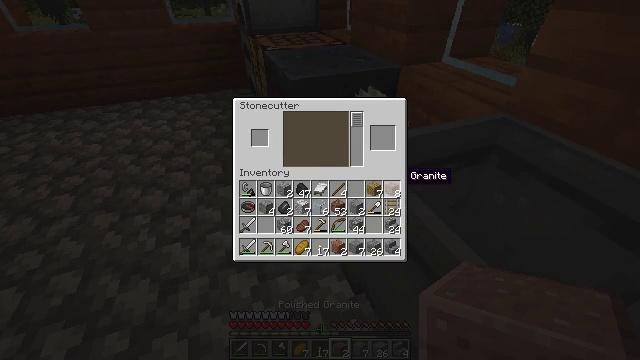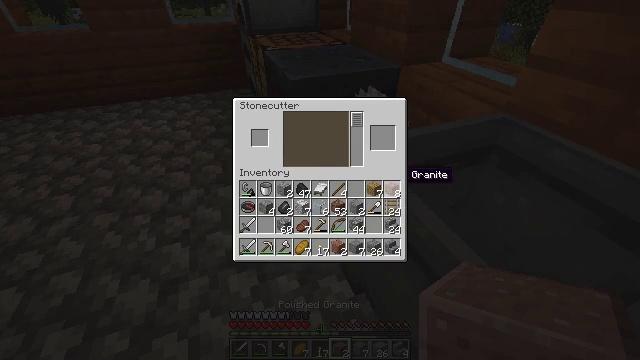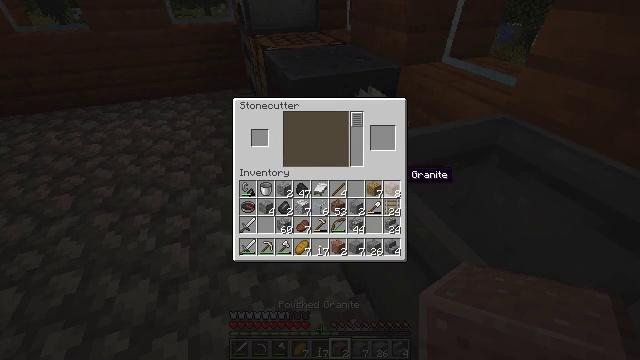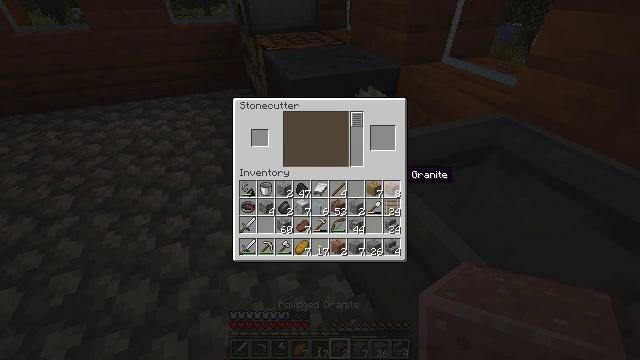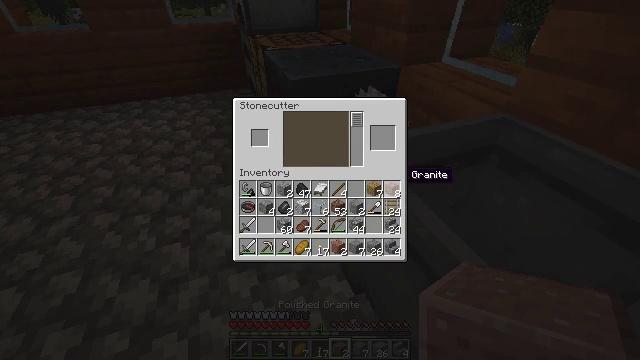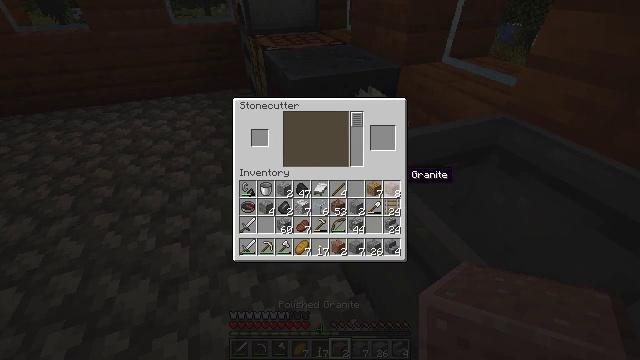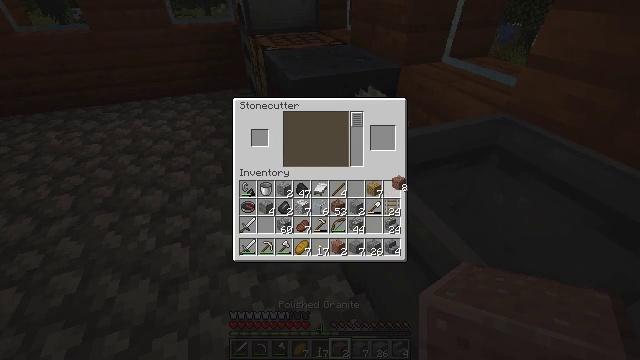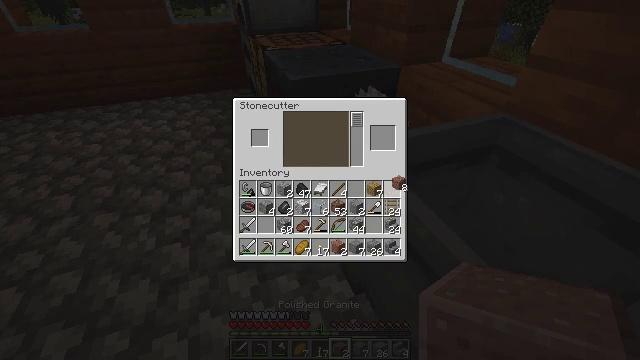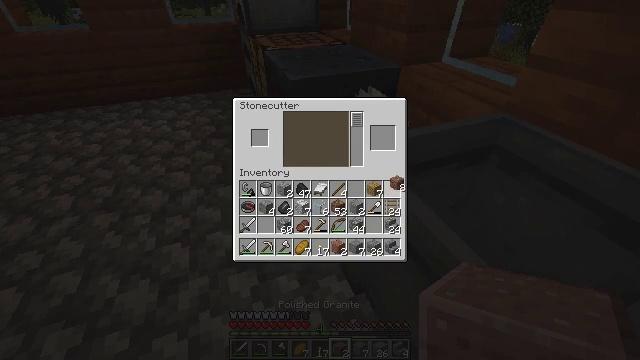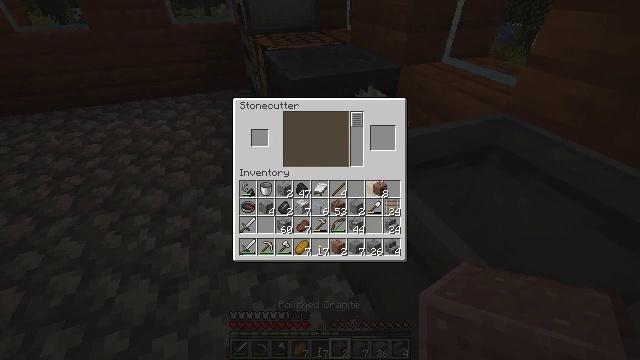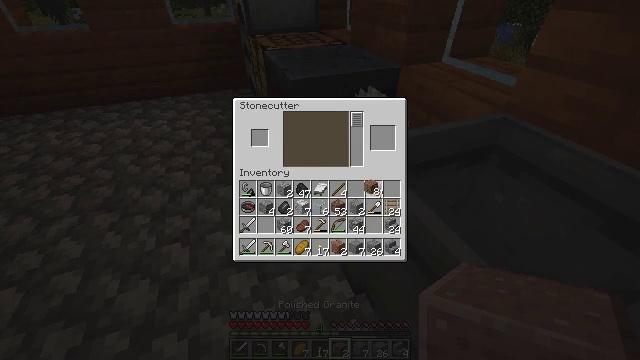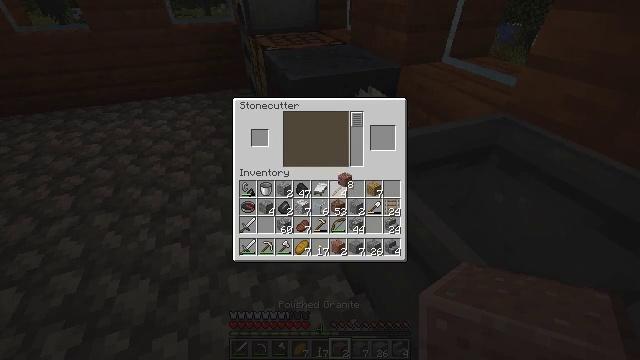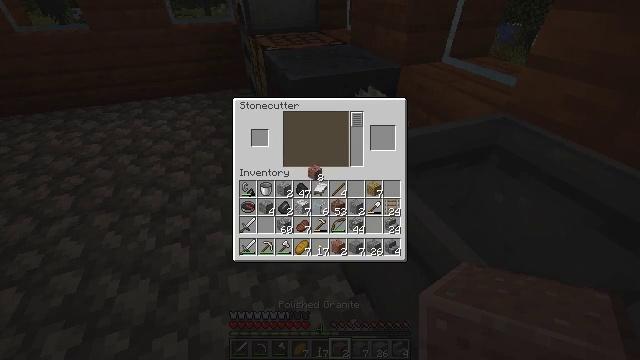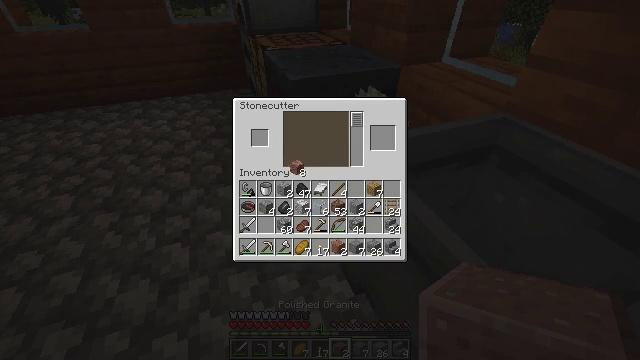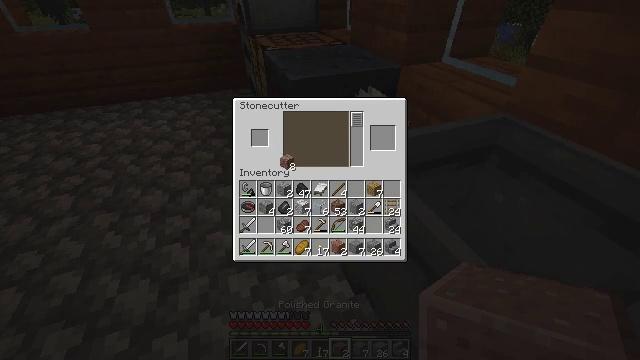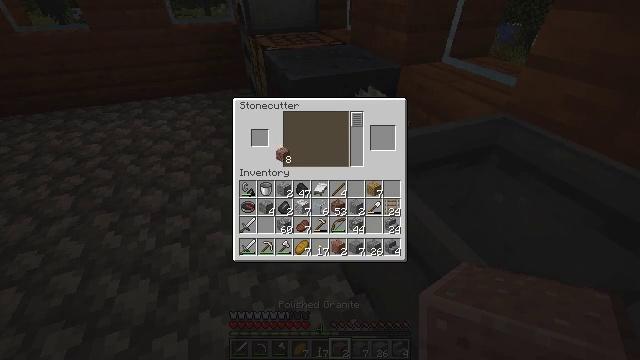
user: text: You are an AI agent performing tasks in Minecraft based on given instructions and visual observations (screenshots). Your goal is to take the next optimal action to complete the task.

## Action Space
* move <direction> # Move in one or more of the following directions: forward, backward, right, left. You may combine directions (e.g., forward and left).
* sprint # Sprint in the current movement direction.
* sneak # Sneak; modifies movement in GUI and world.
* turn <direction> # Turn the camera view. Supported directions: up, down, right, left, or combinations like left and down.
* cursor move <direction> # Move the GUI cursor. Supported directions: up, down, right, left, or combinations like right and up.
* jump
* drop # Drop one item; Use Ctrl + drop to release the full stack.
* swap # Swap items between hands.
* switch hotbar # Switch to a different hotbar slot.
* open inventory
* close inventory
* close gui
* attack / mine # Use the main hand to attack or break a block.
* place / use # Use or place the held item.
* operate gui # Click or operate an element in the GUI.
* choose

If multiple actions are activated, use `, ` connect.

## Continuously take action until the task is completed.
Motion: motion action
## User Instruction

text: Open a crafting table to make polished granite.
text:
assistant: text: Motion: no_op
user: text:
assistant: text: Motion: no_op
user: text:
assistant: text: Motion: no_op
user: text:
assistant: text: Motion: no_op
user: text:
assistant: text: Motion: no_op
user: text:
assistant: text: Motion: attack / mine
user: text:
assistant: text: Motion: attack / mine
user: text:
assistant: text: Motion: attack / mine
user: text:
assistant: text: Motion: turn left
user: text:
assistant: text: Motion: turn left
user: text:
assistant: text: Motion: turn left and up
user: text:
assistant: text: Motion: turn left and up
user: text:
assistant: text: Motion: turn left
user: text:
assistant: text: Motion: turn left
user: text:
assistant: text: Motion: no_op
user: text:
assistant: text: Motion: turn up
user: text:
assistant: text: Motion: no_op
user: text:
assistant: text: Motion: no_op
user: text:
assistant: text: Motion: turn left
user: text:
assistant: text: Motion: turn left
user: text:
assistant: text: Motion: no_op
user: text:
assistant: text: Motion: no_op
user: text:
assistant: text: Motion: no_op
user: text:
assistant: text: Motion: no_op
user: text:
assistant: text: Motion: attack / mine
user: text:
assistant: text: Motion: attack / mine
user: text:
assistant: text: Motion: attack / mine
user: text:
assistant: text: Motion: no_op
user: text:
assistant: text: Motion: turn right
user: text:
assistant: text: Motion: turn right